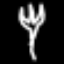
Label: fork